Field crop: tomato
Growth stage: 1
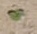
Species: solanum